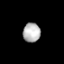
Tissue: lung
Cell type: Epithelial cells
Senescence score: 0.1432
Nuclear area (px): 330
Mean DAPI intensity: 181.176